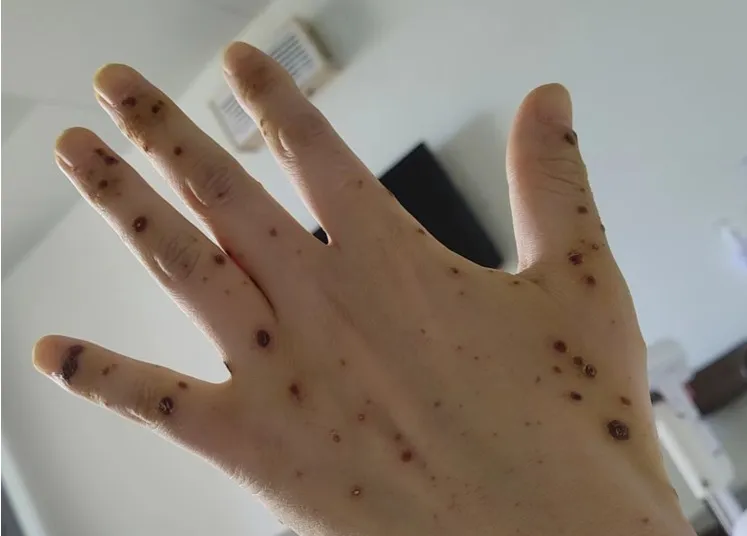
The skin manifestations of the mother with varicella infection. (C) The vesicles are healing and forming scabs.
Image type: medical_photograph (other_medical_photograph)